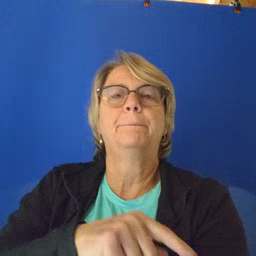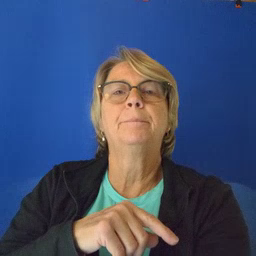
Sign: arm